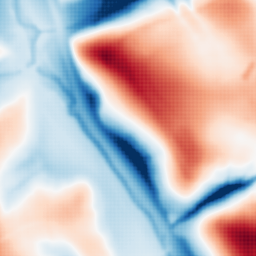
Category: multiscale
Decomposition family: dog_multiscale
Decomposition parameters: sigma_ratio: 1.6
n_scales: 6
base_sigma: 2
Upsampling method: sinc_blackman
Upsampling parameters: scale: 8
kernel_size: 16
Upsampling scale: 8